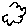
Label: cloud